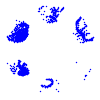
Particle: kaon